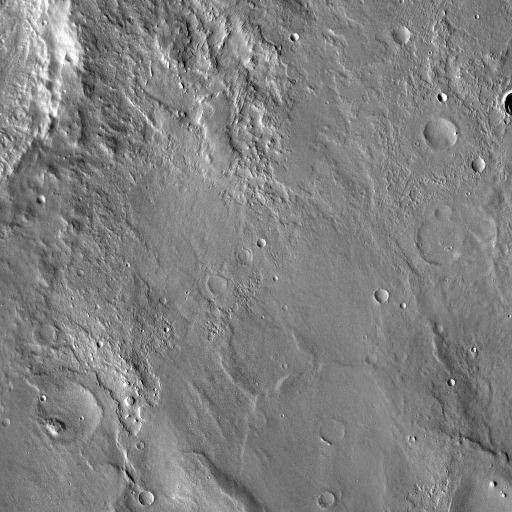
Crater classes present: Background, Other, Buried